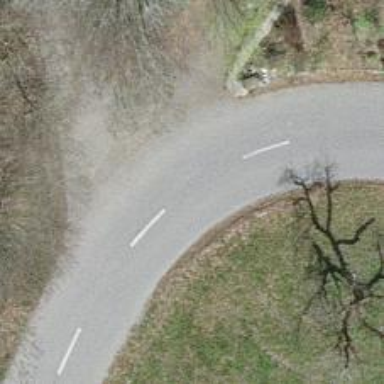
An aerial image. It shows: Unclassified road.